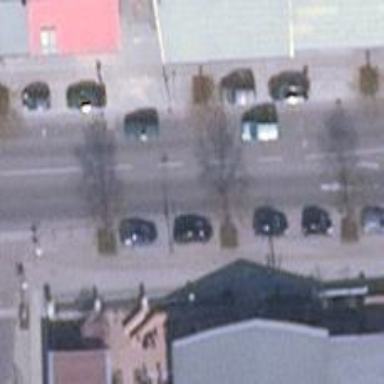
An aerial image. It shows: Primary highway with asphalt surface. There are sidewalks on both sides and separate cycle track.